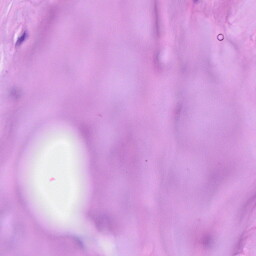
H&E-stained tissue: Breast